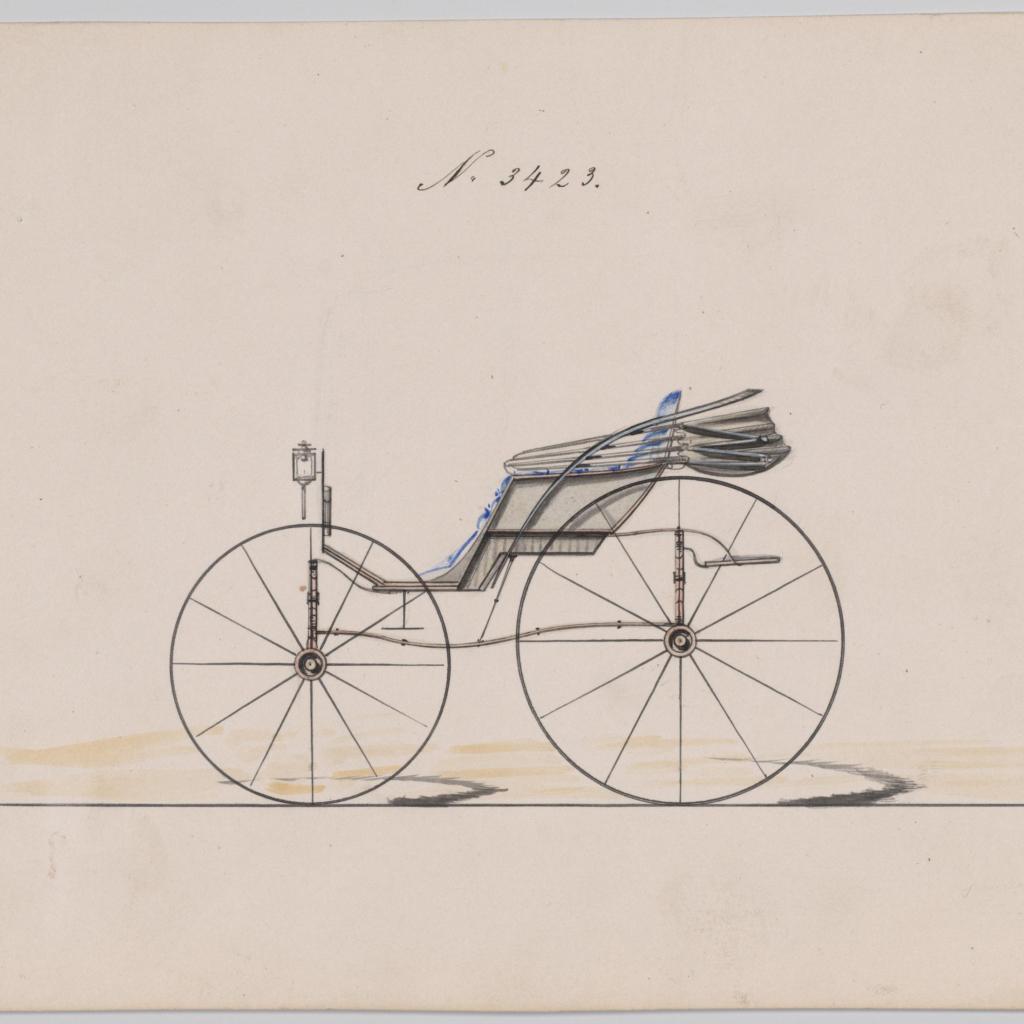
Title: Design for Pony Phaeton, no. 3423
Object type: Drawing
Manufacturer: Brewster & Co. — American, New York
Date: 1878
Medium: Pen and black ink, watercolor and gouache with gum arabic
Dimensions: Sheet: 5 15/16 x 9 1/2 in. (15.1 x 24.1 cm)
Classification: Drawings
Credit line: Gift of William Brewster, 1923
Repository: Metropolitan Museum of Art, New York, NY